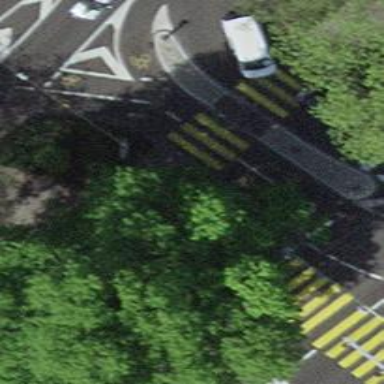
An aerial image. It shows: Marked asphalt footway with zebra crossing.